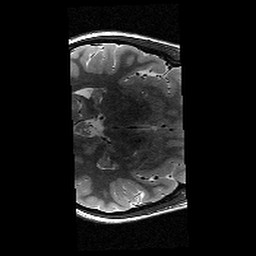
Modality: T2w
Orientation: axial
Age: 14
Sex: female
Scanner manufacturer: siemens
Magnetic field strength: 3 T
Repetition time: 9.23 s
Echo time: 0.067 s